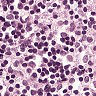
Metastatic tissue present: no